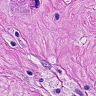
Metastatic tissue present: yes